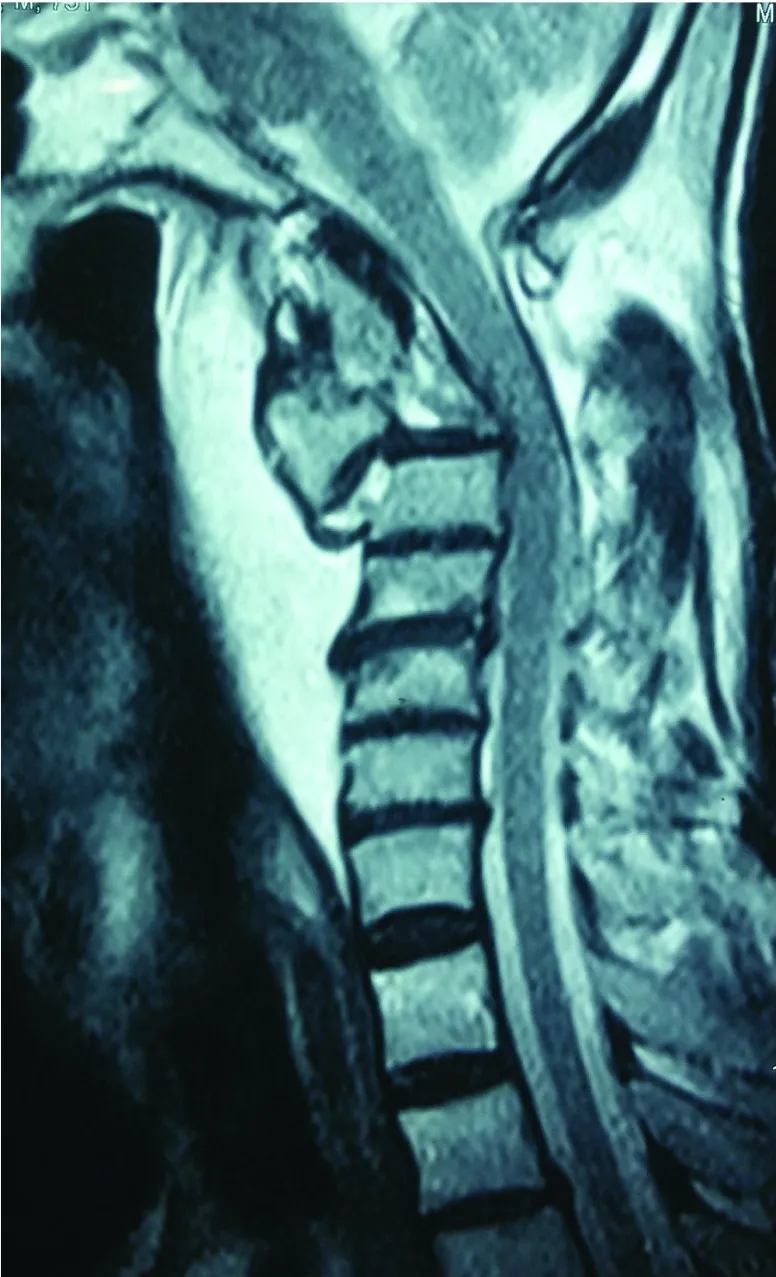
MRI (t2 sequence) of the cervical spine revealing presence of pinching effect but no signal changes in the cord.
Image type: radiology (mri)